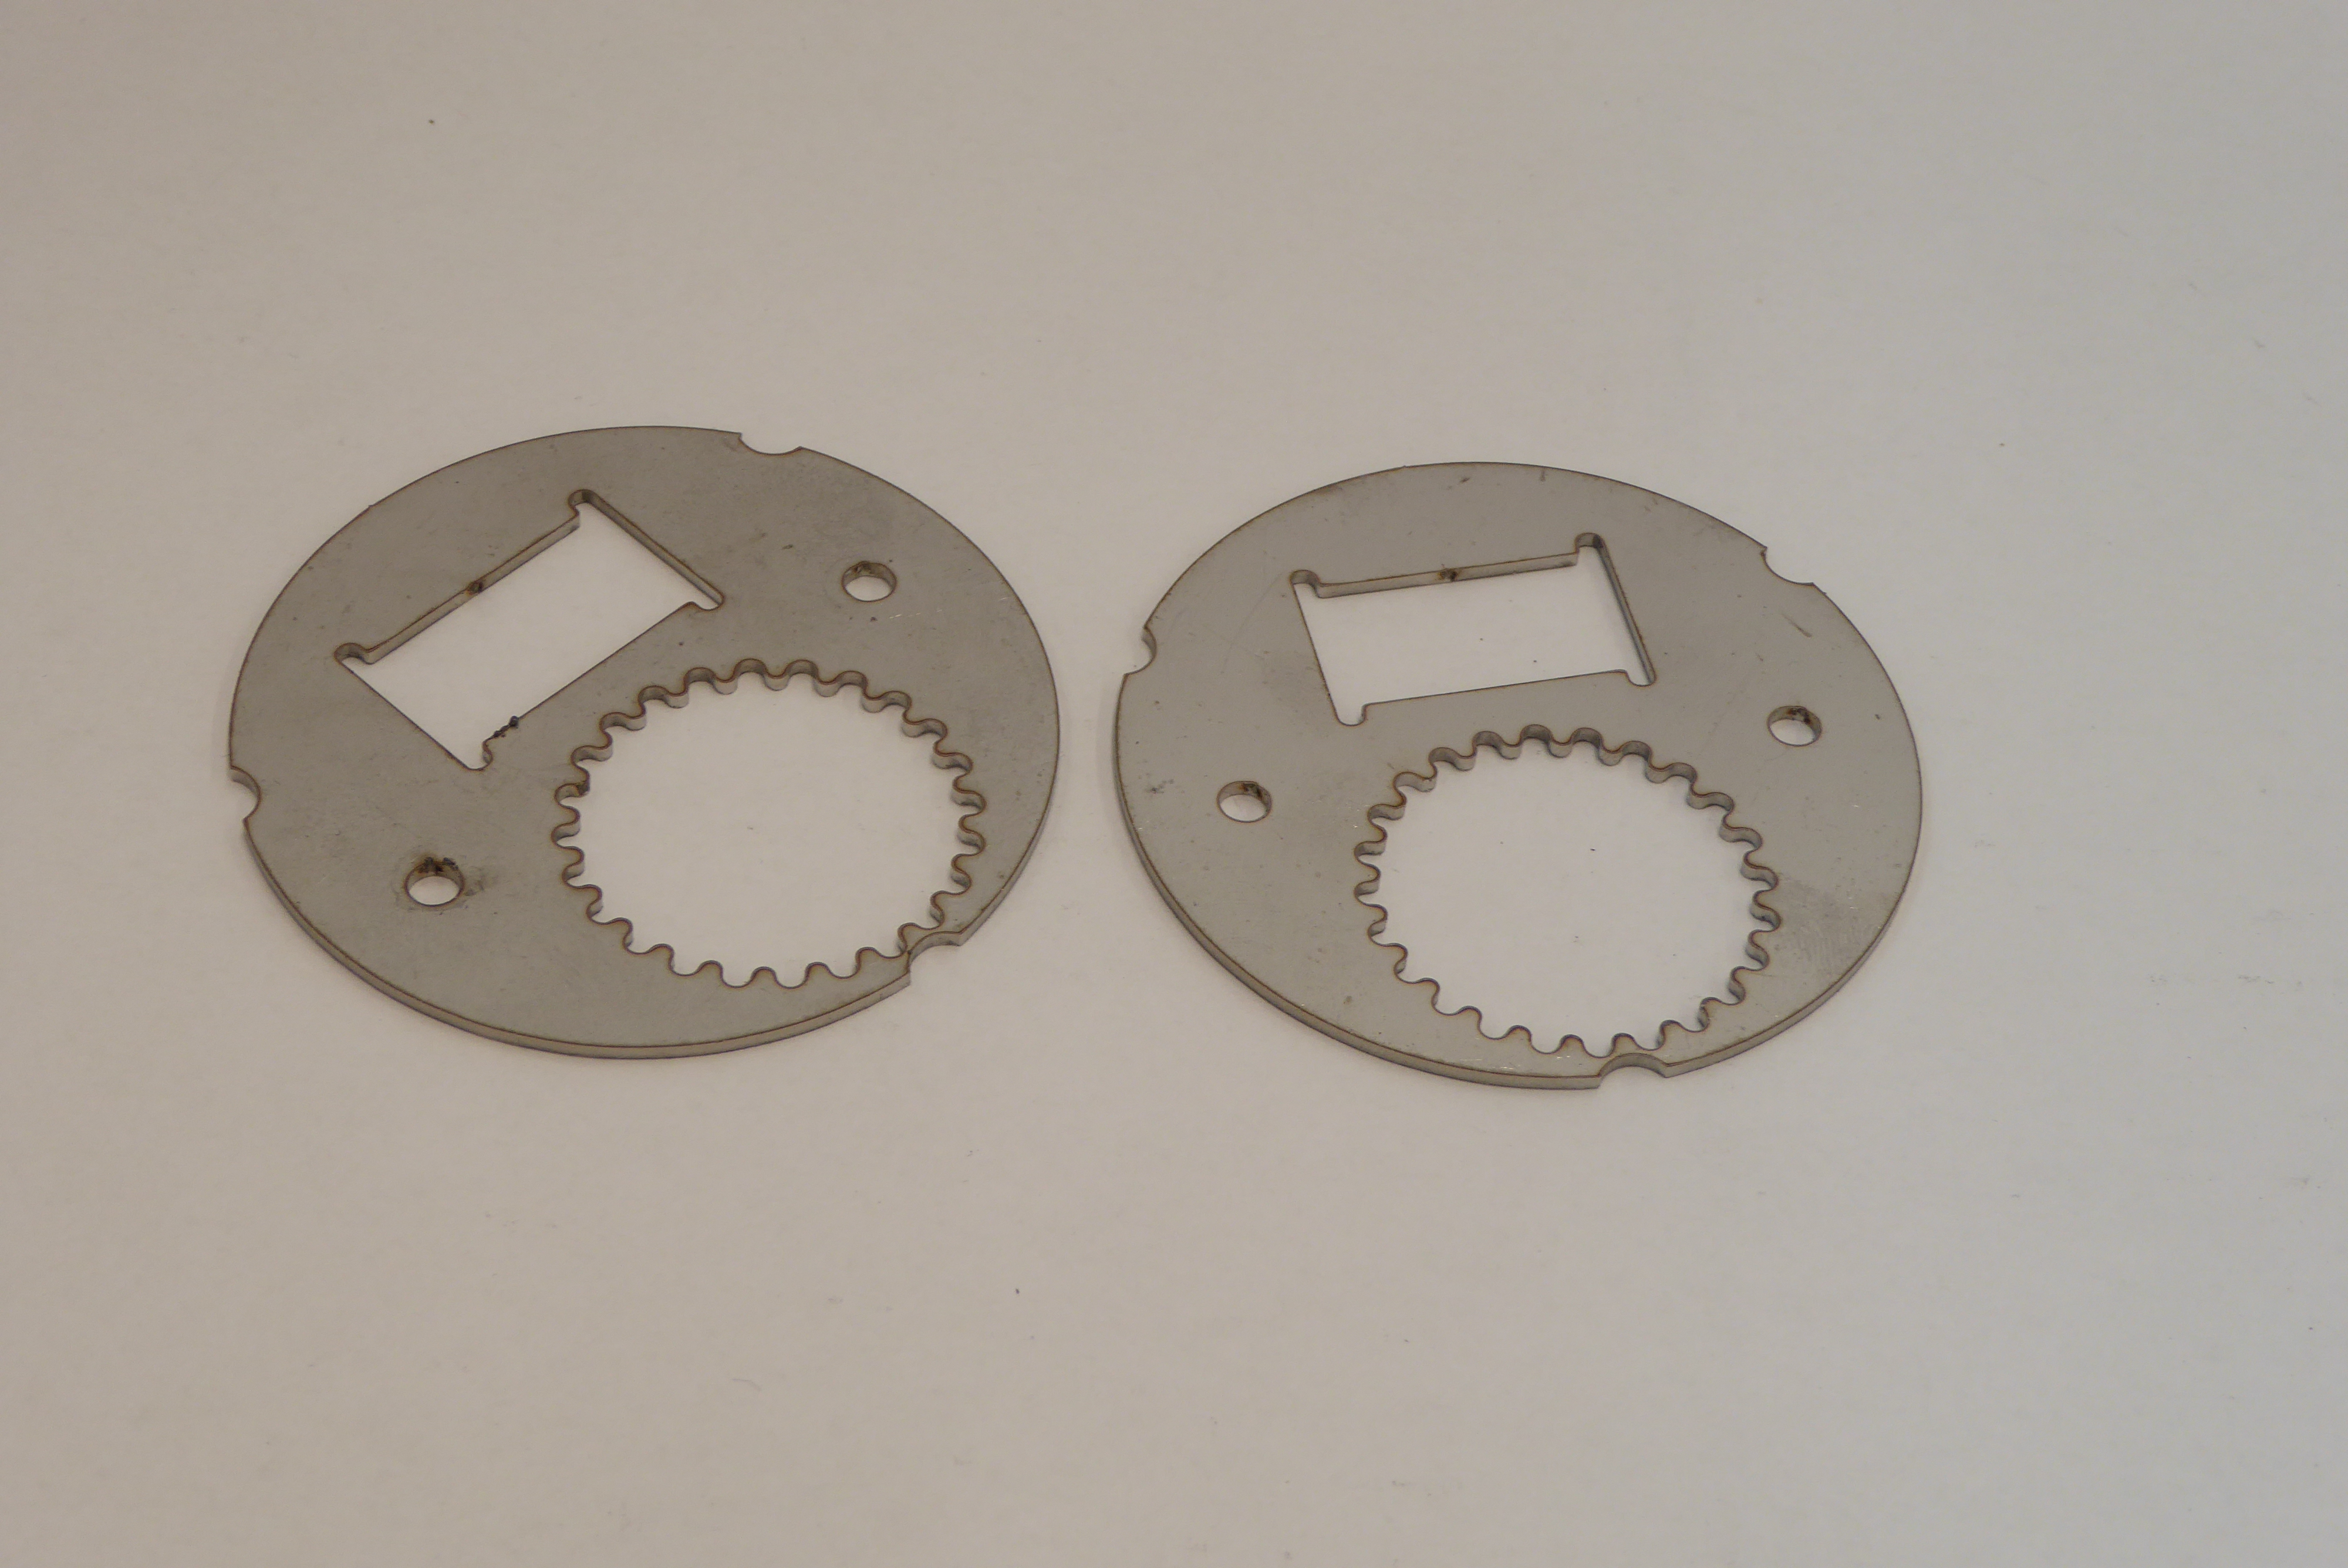
Label: Bottle Opener - Inlay